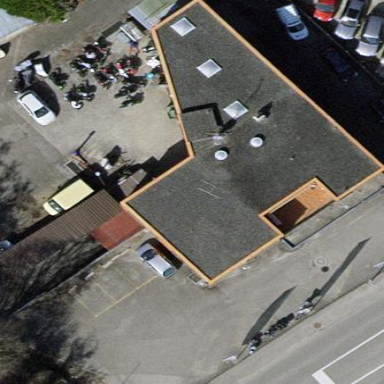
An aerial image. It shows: Commercial building.